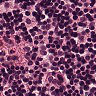
Metastatic tissue present: no